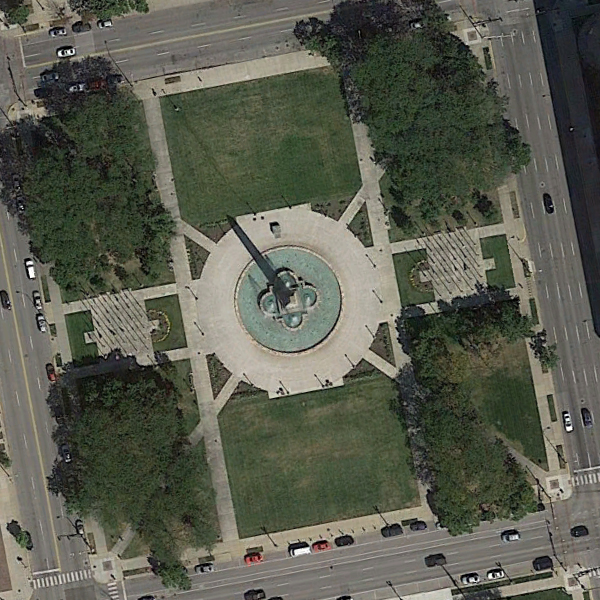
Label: Square